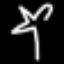
Label: palm tree